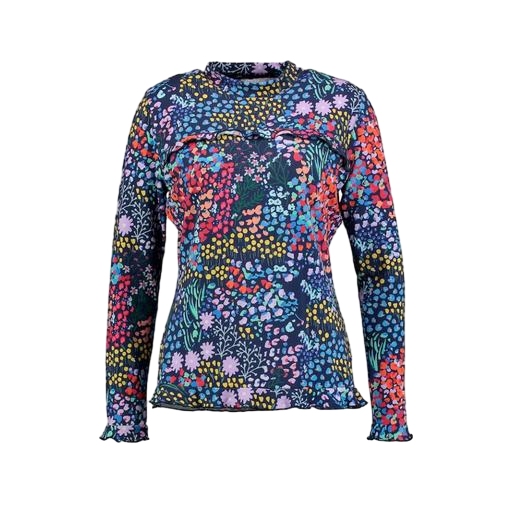
multicolor luisa rash vest, multicolor long-sleeved floral-print top, multicolor floral-print t-shirt only macy, white background